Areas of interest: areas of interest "Chengdu Museum of Natural History"
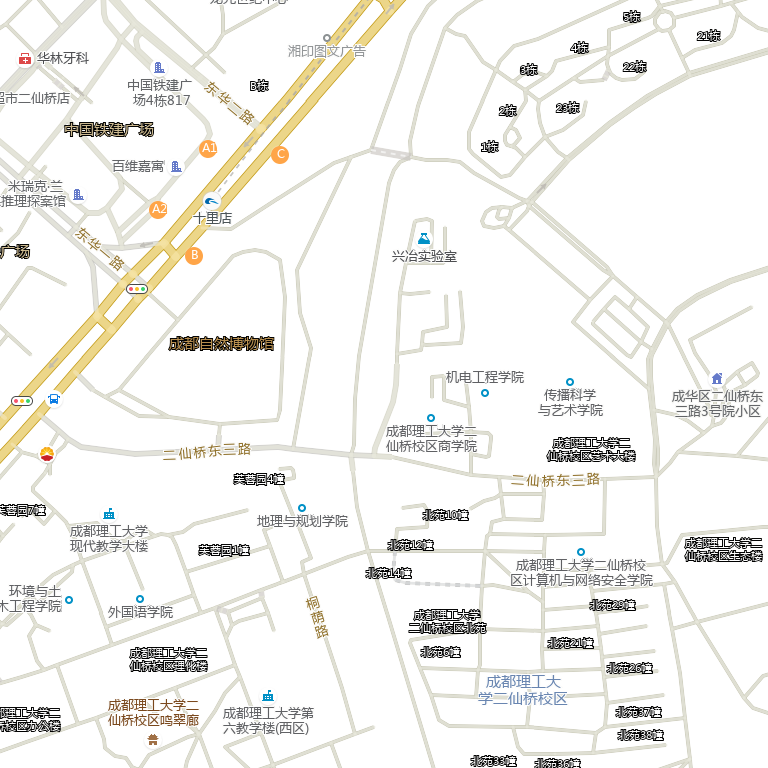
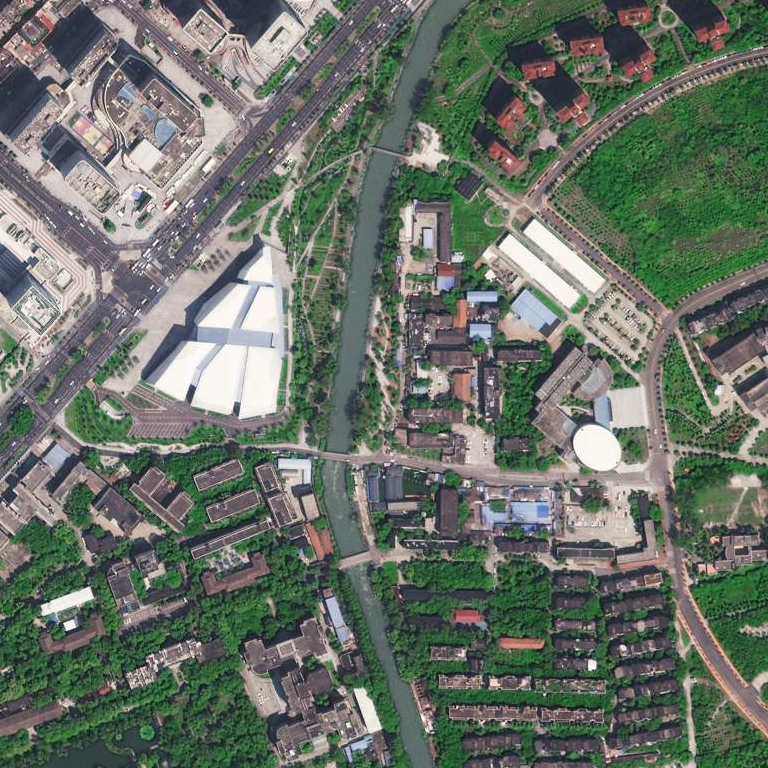